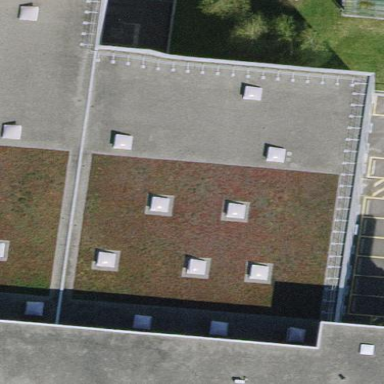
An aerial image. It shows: Office building.